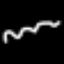
Label: squiggle